Question: While debugging what's the way to access to certain row's certain column's value through Intellisense?
After the "Rows", which one to go for?

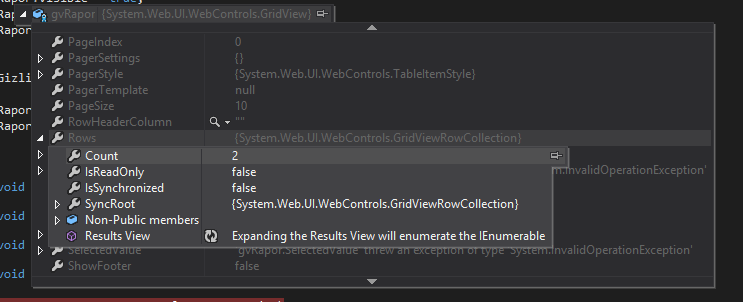
Answer: It's probably a little confusing that the "plus" sign doesn't show up next to "Results View" by default.
You have to click on the circular arrows icon next to "Results View" to enumerate the collection of rows.
Then a plus sign will appear next to Results View, which you can click to show another drop-down with your 'DataRow' objects.